Question: Trying to run some load tests on a website for performance comparisons. I downloaded the <URL>.
It's set up to run on VMWare, but I already have VirtualBox and I really didn't want to install VMWare Player as well, since it has less features and would be redundant.
Using VirtualBox 4.3.10, I imported the ova. Shown as working <URL>.
Booting in VirtualBox I get this error:
'Your cpu does not support long mode. Use a 32bit distribution.'

3 seconds of Googling of course uncovers hundreds (maybe thousands!) of people trying to run 64-bit guests without hardware virtualization (VT-x) enabled. Easy fix! But not so fast... My laptop has an i7-2720QM and I'm certain VT-x is enabled in my BIOS; to check my sanity, I open CPU-Z and it shows VT-x enabled. Also, VirtualBox has no problem letting me install a new 64-bit guest (it is limited to 32-bit guest installs if VT-x is not on.)
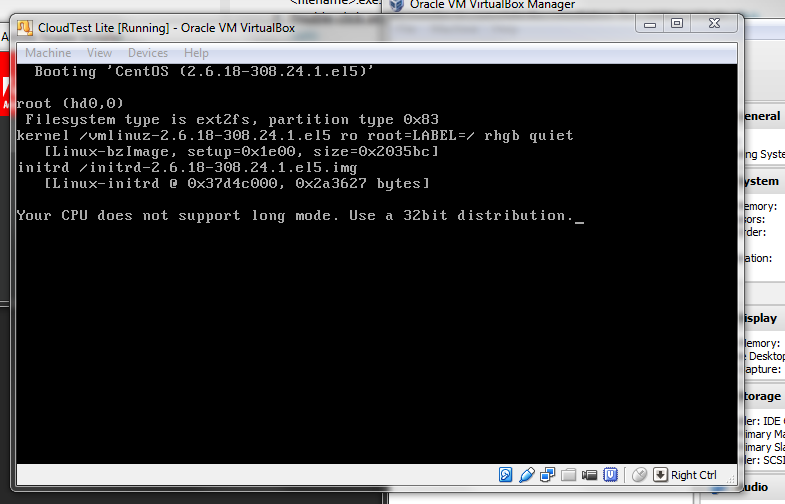
Answer: After wading through tens of googly results, I came across <URL> which is not exactly my issue, but it does point out that an incorrect can cause VirtualBox to throw this error.
Checking the settings I see it's set to and
Changing these to and allowed the VM to boot.